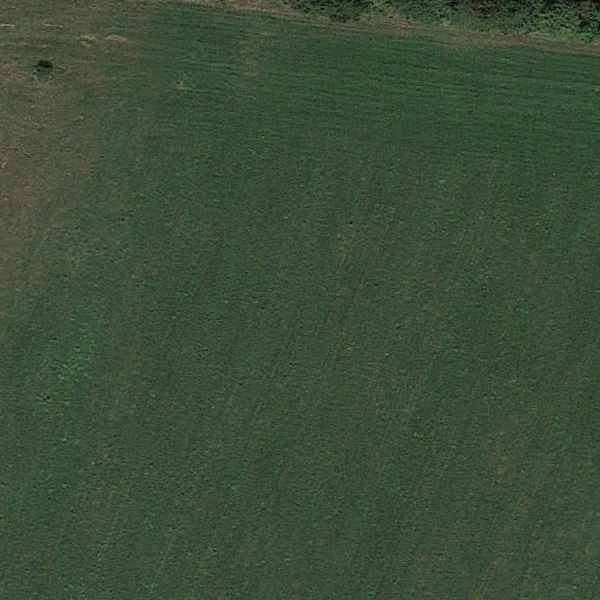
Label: Meadow